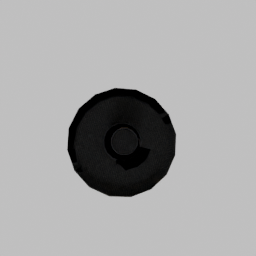
Label: people